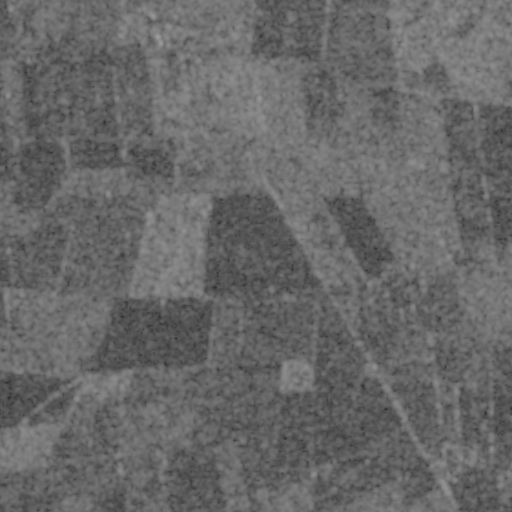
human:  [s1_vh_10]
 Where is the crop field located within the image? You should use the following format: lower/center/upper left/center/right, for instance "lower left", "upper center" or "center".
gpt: The crop field is located in the lower right of the image.
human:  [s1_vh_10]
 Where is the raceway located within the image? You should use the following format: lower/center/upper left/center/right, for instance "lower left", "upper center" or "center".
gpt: The raceway is located in the upper center of the image.
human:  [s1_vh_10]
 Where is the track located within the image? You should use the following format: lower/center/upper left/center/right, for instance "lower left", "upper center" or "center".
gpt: There is no track in the image.

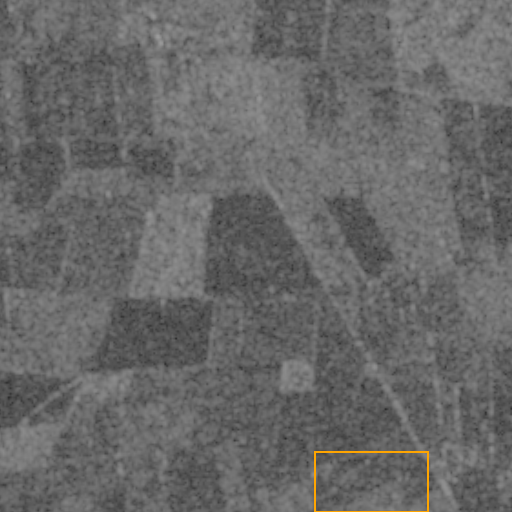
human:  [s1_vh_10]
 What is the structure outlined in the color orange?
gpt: The structure outlined in orange is a crop field.
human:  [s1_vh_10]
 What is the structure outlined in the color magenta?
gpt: There is no magenta outline.